Question: I have set the '-fno-objc-arc' compiler flag, but I still get an "ARC forbids message..." Here is a screenshot. Is there some other setting I need to change?

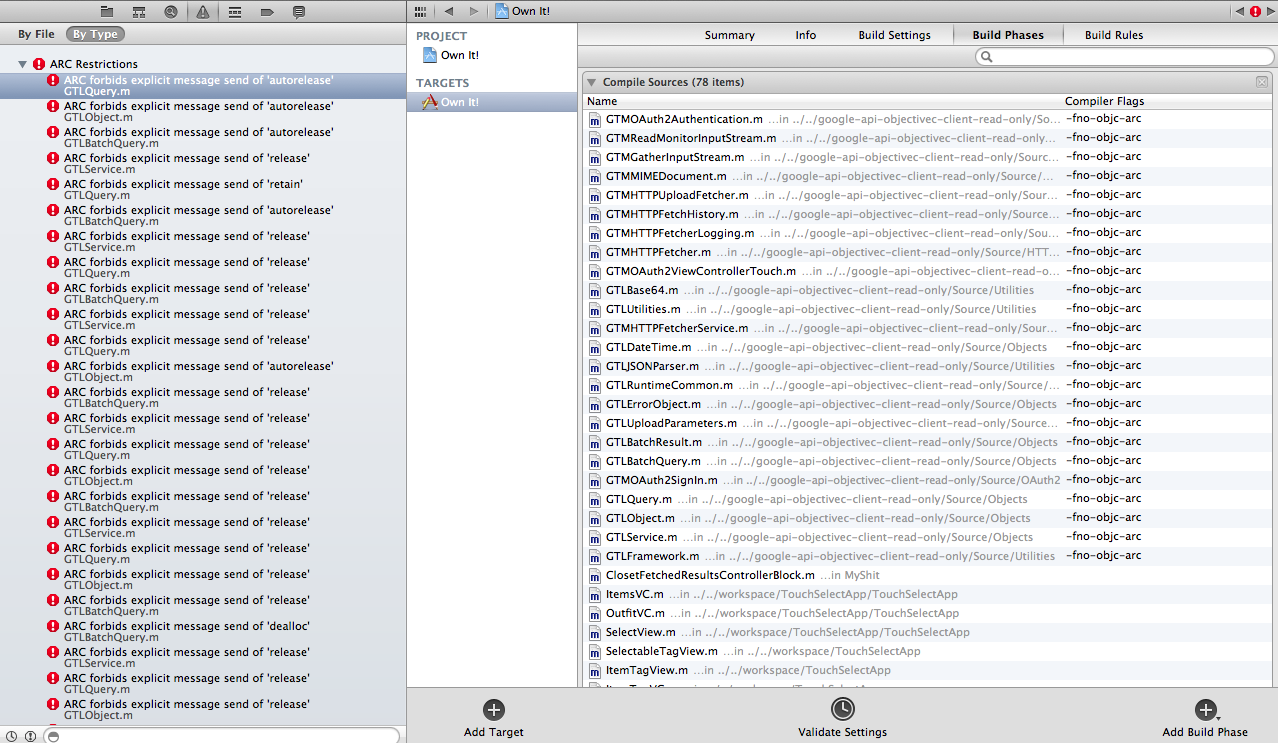
Answer: Since I wasn't copying these files into my project and just linking them from another project, the flag was not taking. When I check the "Copy items into destination folder" it worked.